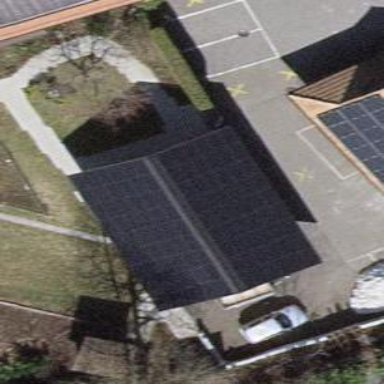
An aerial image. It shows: Small solar photovoltaic panel generator is producing electricity.